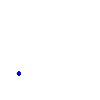
Particle: kaon